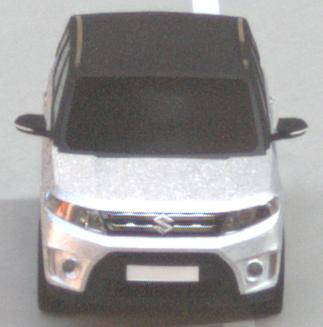
Make: Suzuki
Model: Vitara 1.6
Detailed model: Vitara (LY)
Model produced from: 2015/04
Model produced until: 2018/08
Doors: 5
Color: white
Road condition: dry road
Daytime: morning or afternoon
Contrast: medium contrast